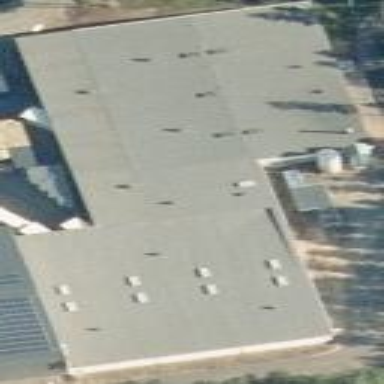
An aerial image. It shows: Industrial building with works.